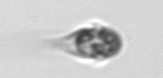
Label: Mesodinium